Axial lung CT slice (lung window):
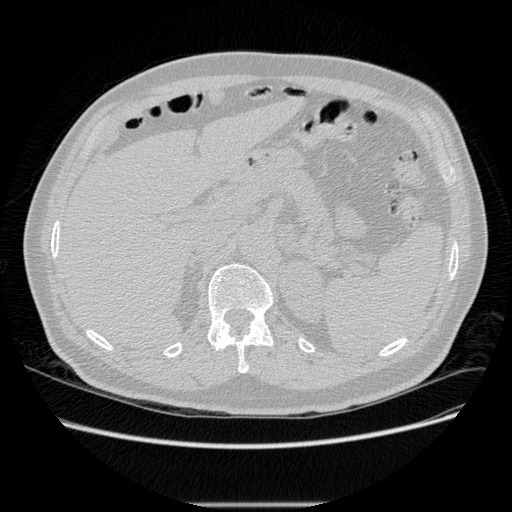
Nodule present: no